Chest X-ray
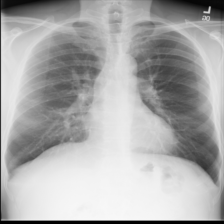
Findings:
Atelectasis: negative
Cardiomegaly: negative
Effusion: negative
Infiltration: negative
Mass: negative
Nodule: negative
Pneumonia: negative
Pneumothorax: negative
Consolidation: negative
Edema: negative
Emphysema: negative
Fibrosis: negative
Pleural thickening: negative
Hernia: negative